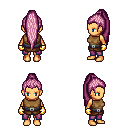
a pixel art fantasy rpg character, female body template, human, tanned skin, leather chest armor, magenta pants, pink extra-long topknot hairstyle, gold gloves, four views (front, back, left, right), 2x2 character sprite sheet, small pixel art, hard edges, no anti-aliasing